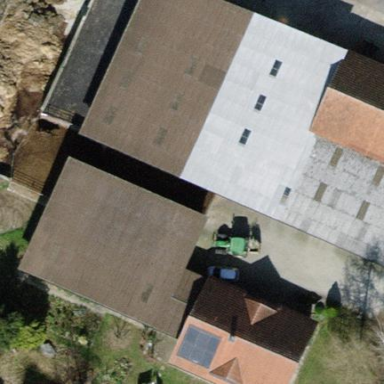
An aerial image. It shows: Farmyard in rural farm setting.